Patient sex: M
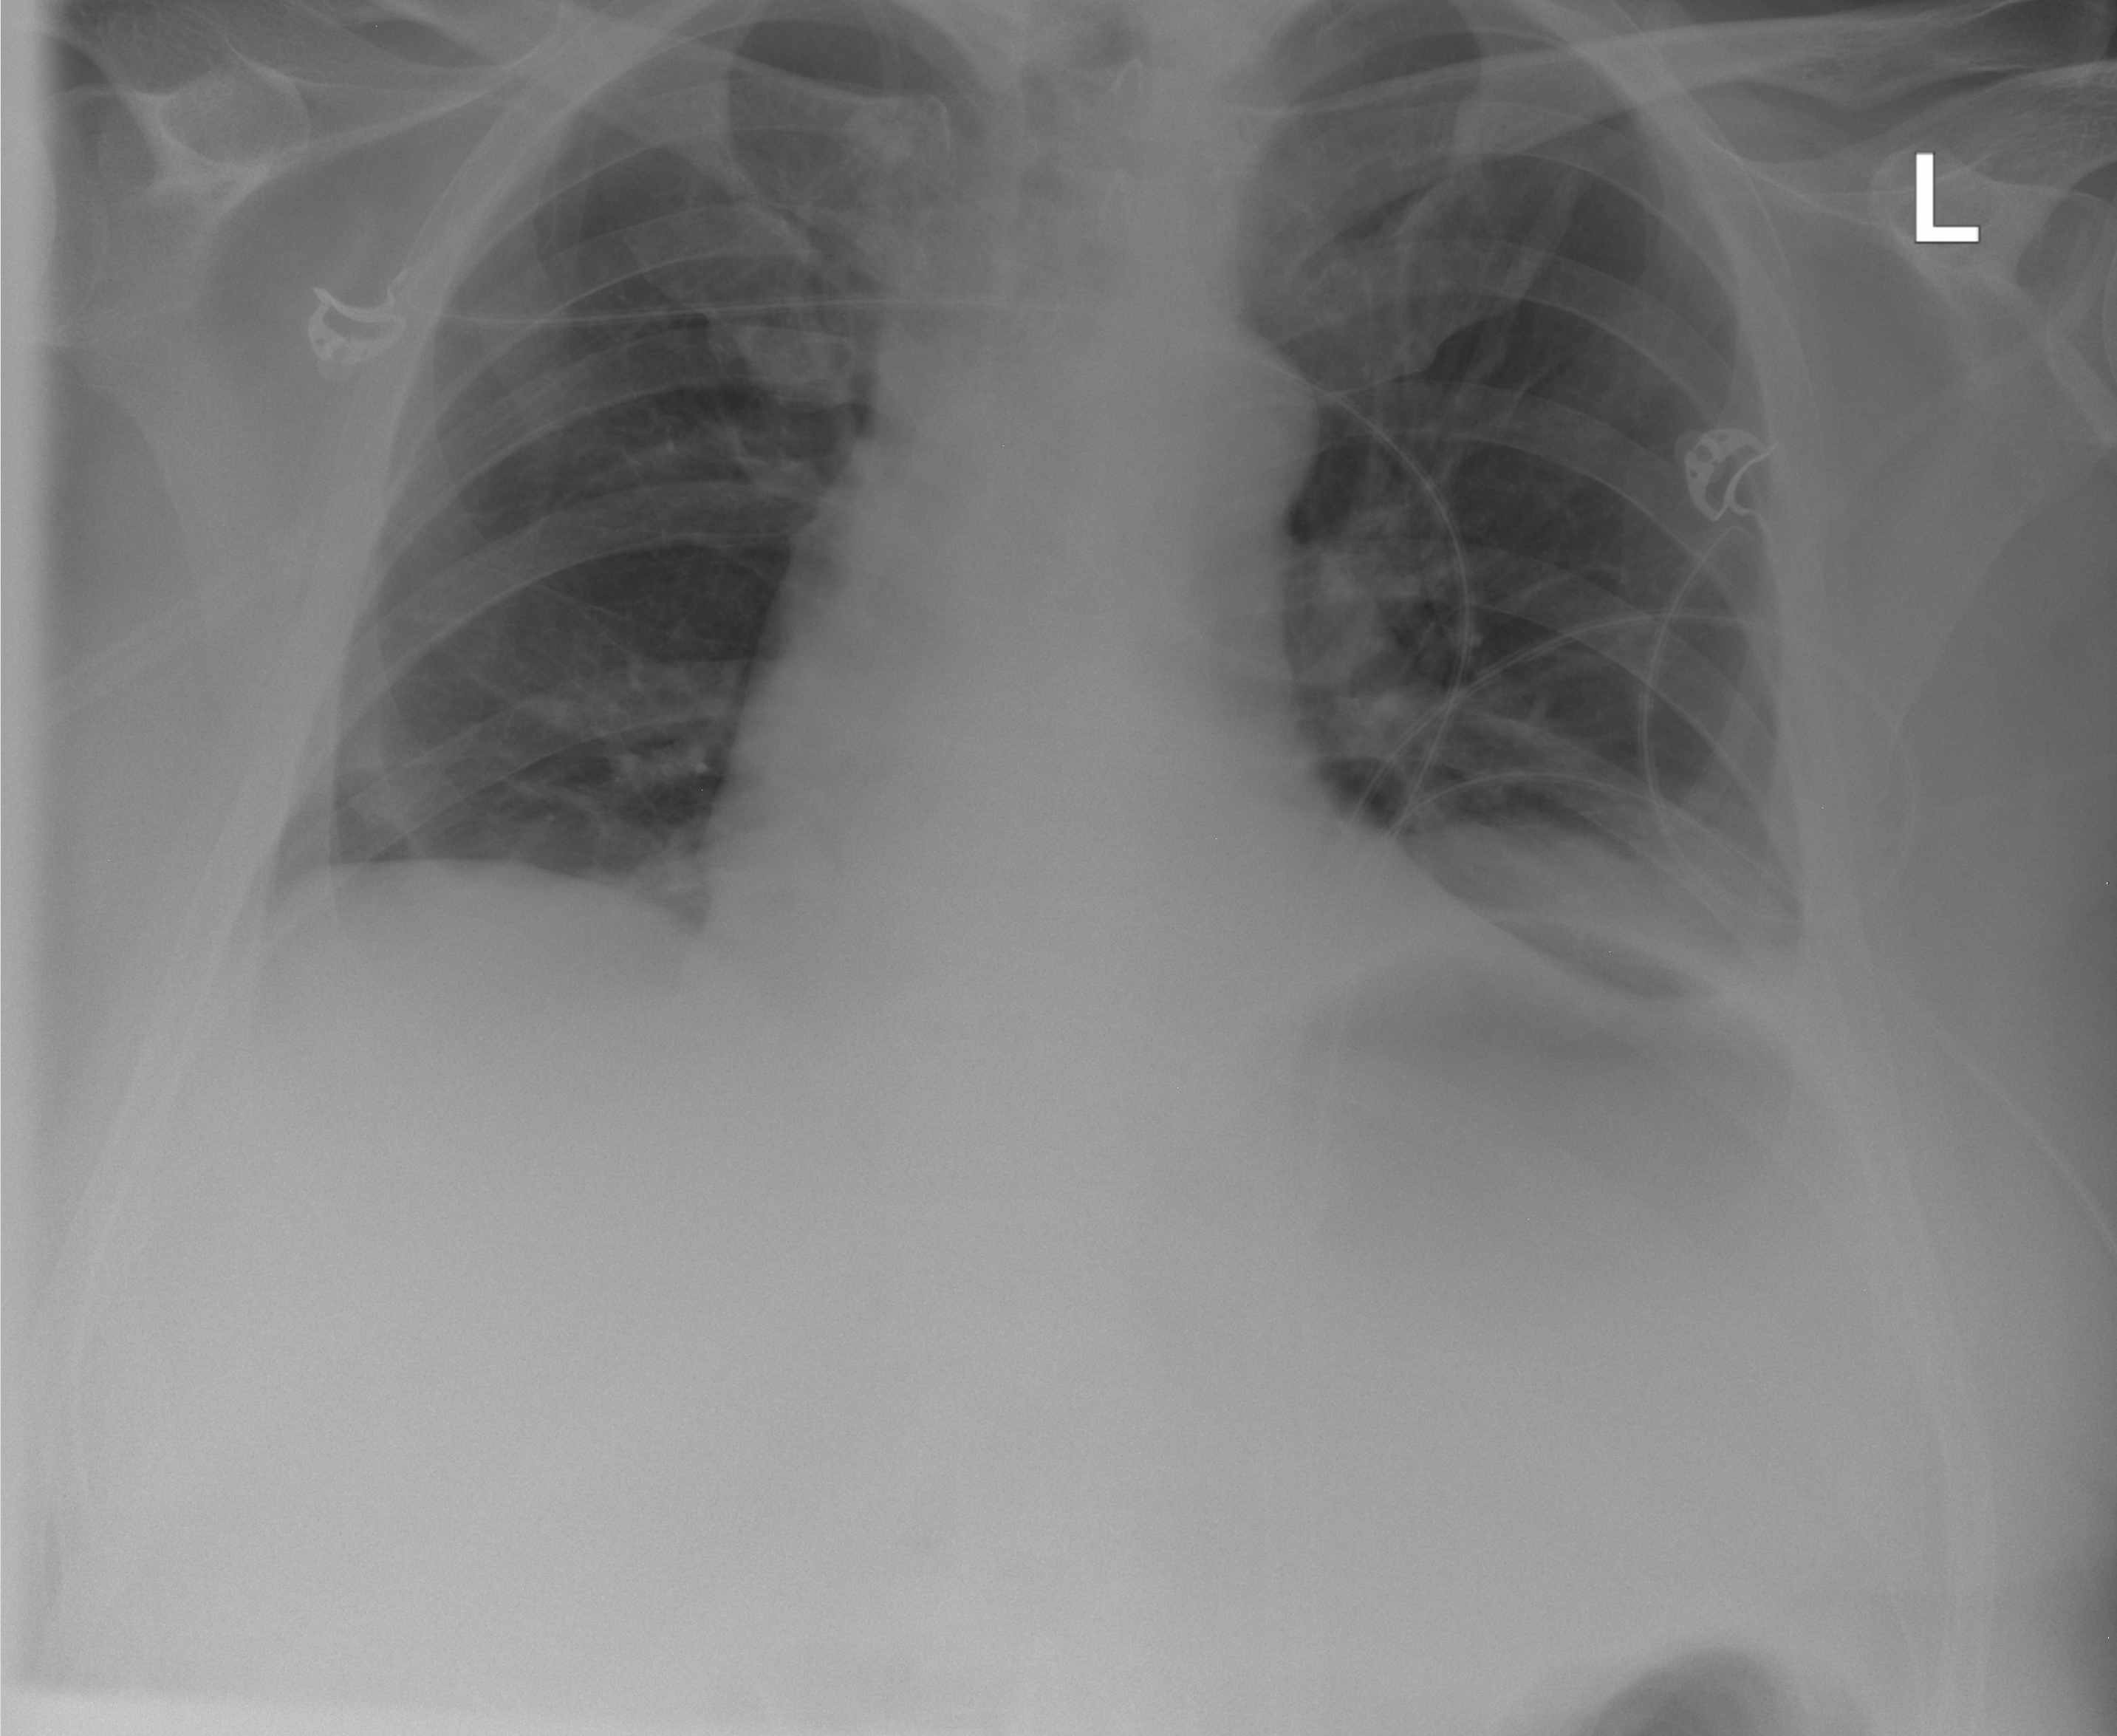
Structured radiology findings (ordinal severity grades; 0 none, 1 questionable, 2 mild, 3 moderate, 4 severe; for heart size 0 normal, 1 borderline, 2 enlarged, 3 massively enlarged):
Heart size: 2
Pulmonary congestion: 0
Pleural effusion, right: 0
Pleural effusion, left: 2
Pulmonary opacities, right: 0
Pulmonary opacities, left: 0
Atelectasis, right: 0
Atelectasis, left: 3